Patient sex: F
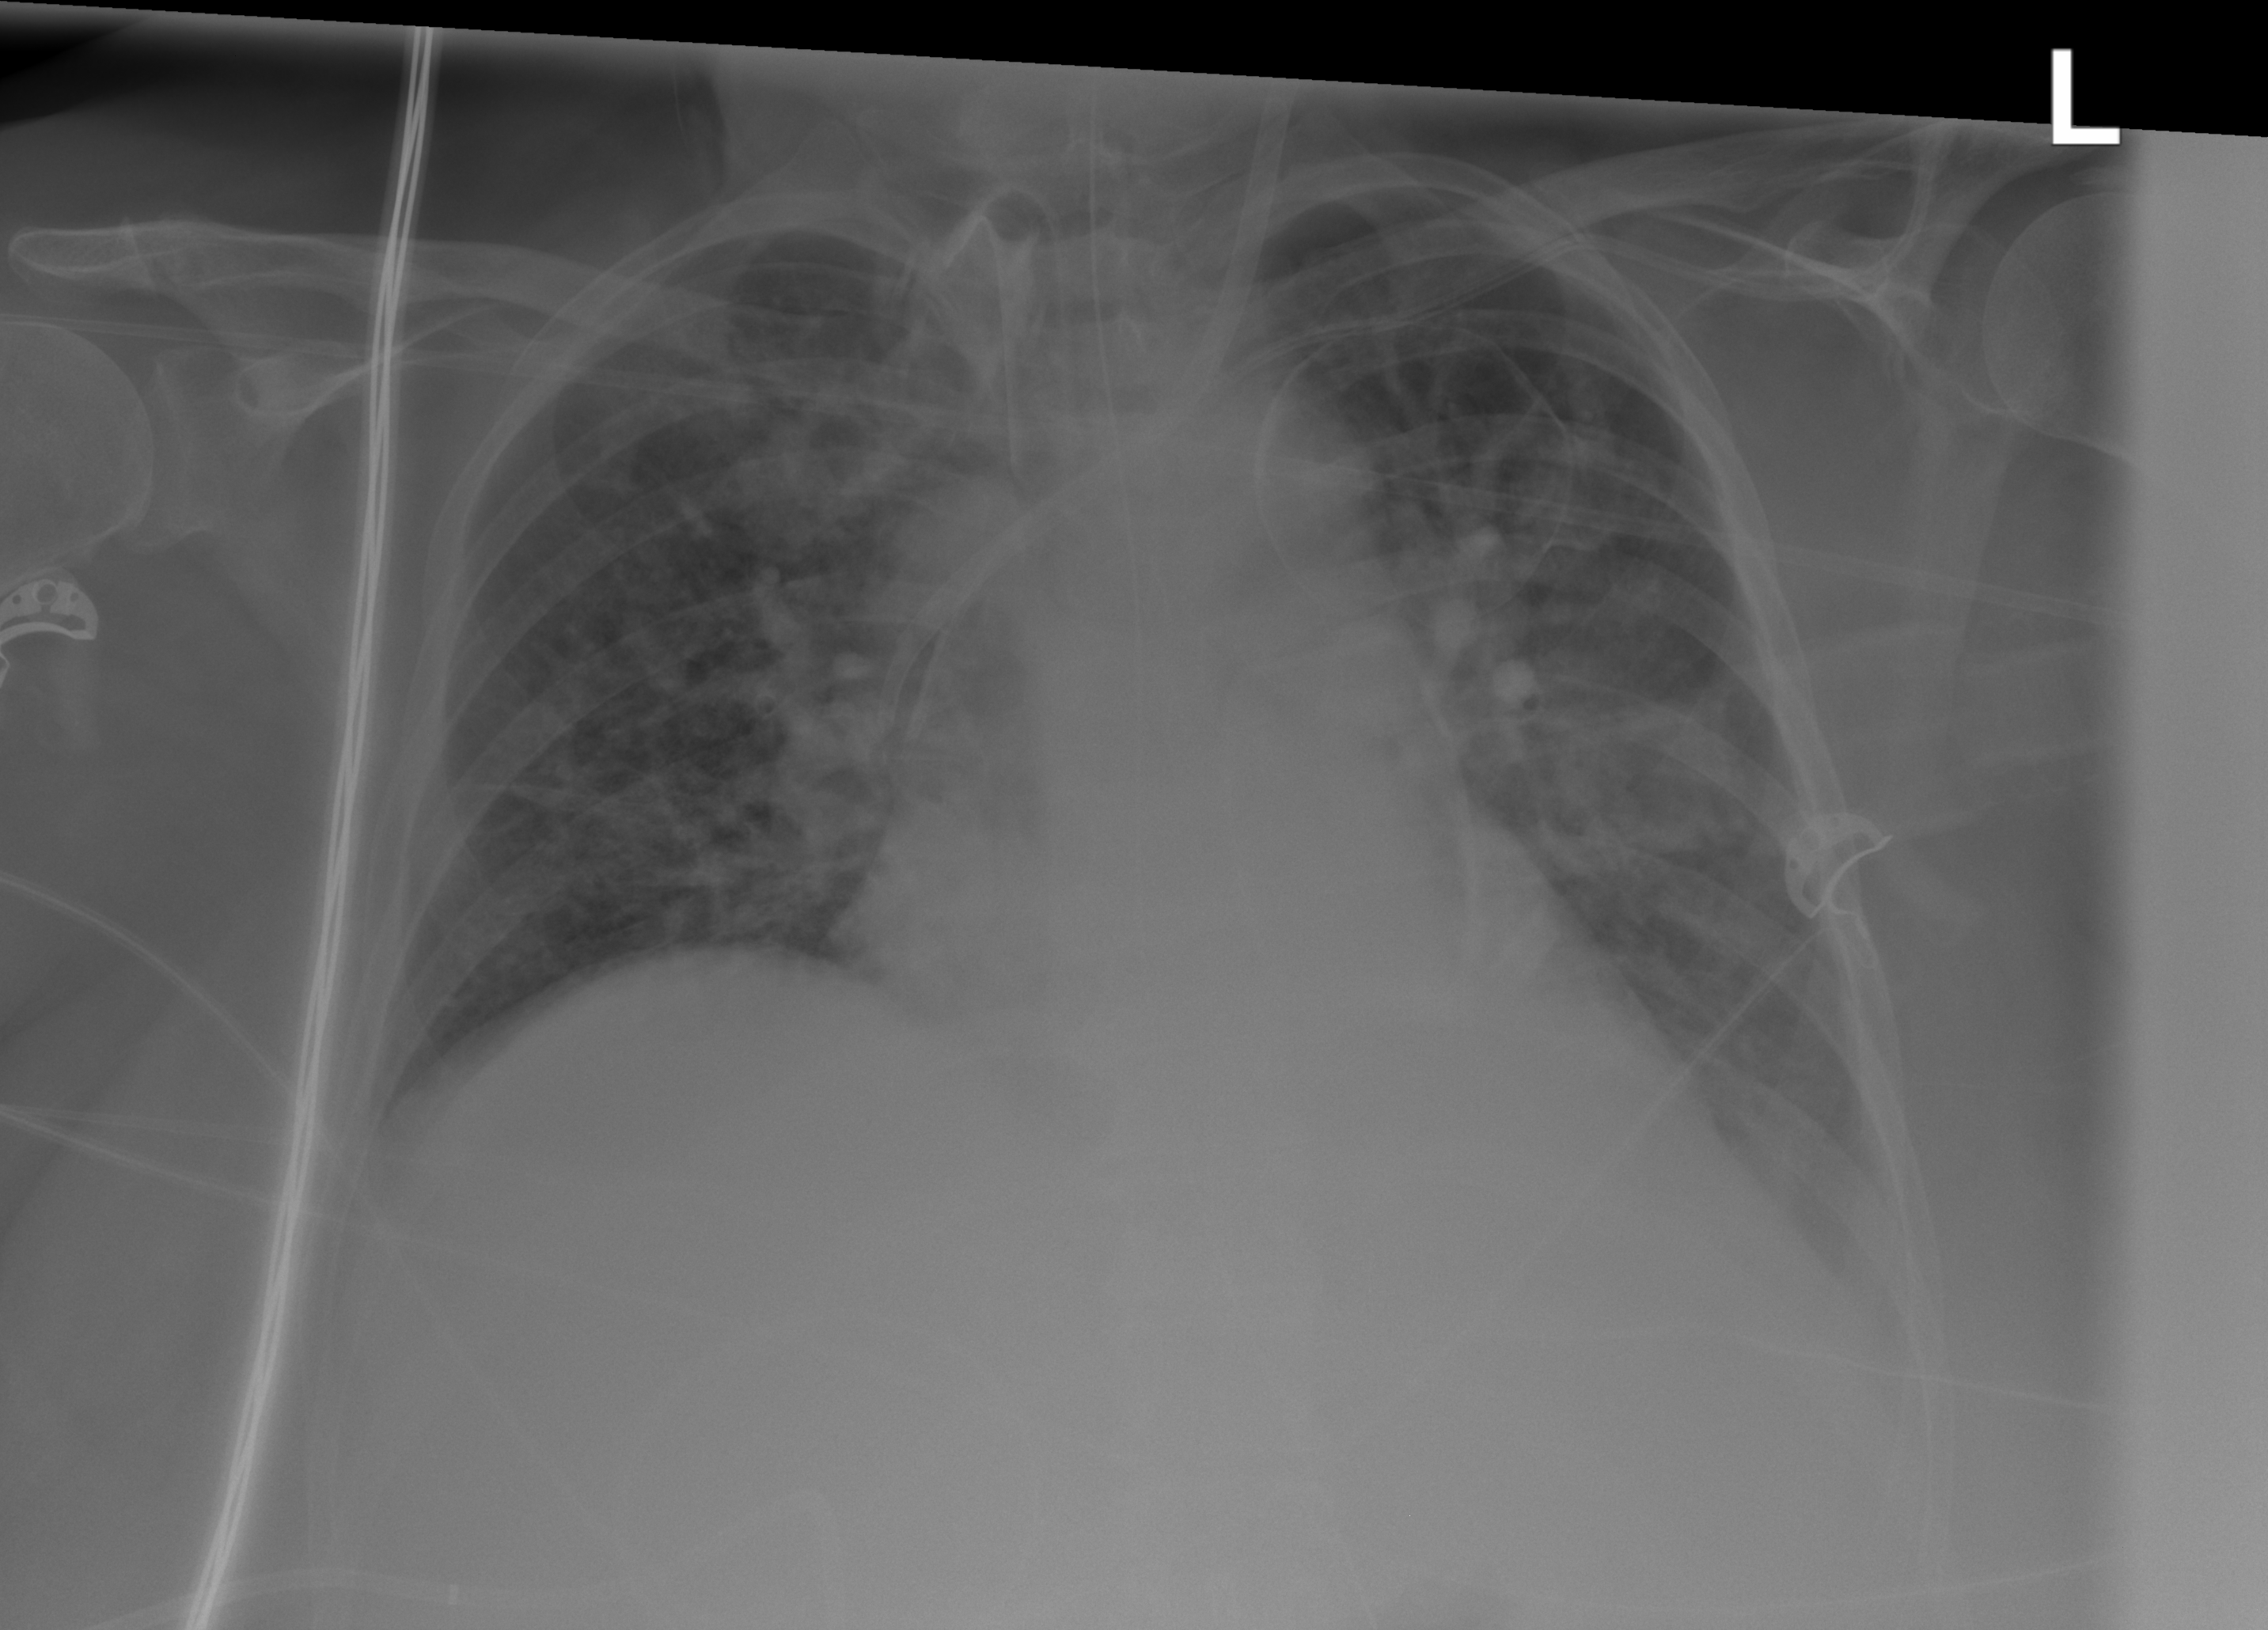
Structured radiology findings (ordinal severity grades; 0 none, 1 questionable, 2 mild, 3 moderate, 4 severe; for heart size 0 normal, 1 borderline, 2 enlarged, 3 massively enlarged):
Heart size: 0
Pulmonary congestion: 2
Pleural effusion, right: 0
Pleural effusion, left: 0
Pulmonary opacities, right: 2
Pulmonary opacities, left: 0
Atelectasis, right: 2
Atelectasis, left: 2